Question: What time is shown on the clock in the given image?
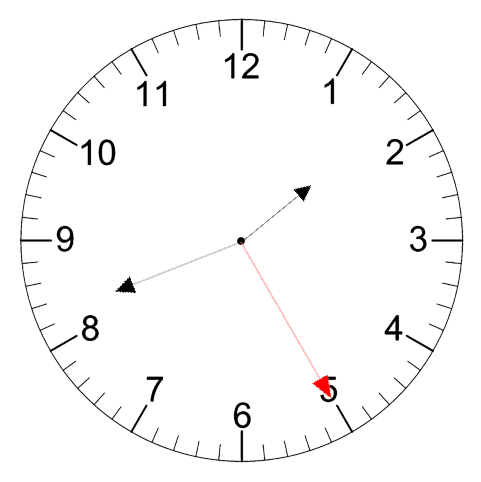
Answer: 01:41:25